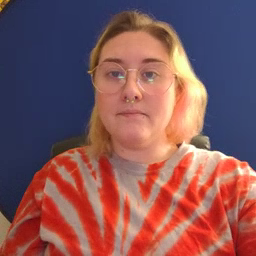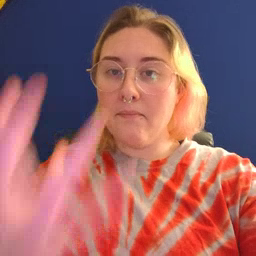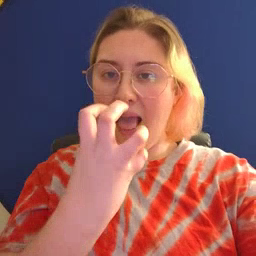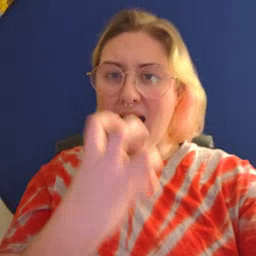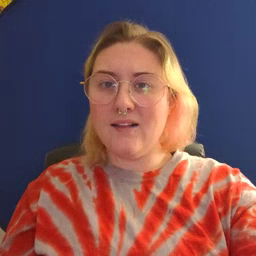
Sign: mad